Question: The case :
I've a list items that manipulate css for the selected one to apply 'selected effect'. For example once for any specified li were clicked, it run this code :
'''
$(document).on( 'click', 'li', function (){
$('li').removeClass('selected');
$(this).addClass('selected');
});
'''
but on the li, it needs to perform other action because I have another link inside the li:
'''
<li class="selected"><a href="#"><span class="items">Item 1</span></a><a href="#"><span class="edit">edit</span></a></li>
'''

my question :
How to avoid to call the click function when I click on the other links (for example 'edit' above)? because my intention is not to select the li..
I thought of inside the click function, I can put an 'if expression' for when not the edit link were clicked, then proceed..
but I look for if any better way..
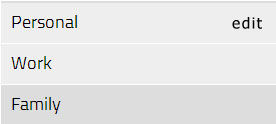
Answer: > How to avoid to call the click function when I click on the other links (for example 'edit' above)?
In your handler for the "edit" link, use 'event.stopPropagation()' to prevent it bubbling to the 'li'.
Since you're using delegation, you can do that like this: <URL>
'''
$(document).on('click', '.edit', function(event) {
$("<p>Do the edit...</p>").appendTo(document.body);
event.stopPropagation(); // <=== The important bit
}).on('click', 'li', function (){
$('li').removeClass('selected');
$(this).addClass('selected');
return false;
});
'''
(I also added 'return false' to the second one because the links in the 'li's were causing the page to jump.)